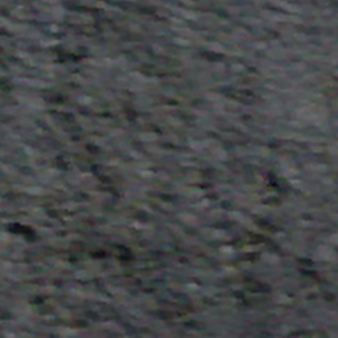
Label: other